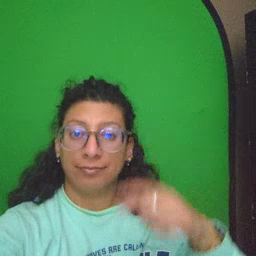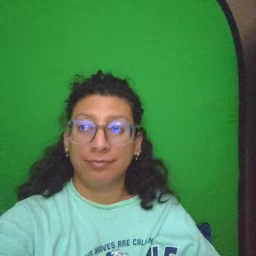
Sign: napkin